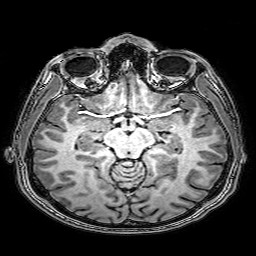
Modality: T1w
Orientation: coronal
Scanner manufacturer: philips
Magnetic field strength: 3 T
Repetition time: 0.0096 s
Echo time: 0.0046 s